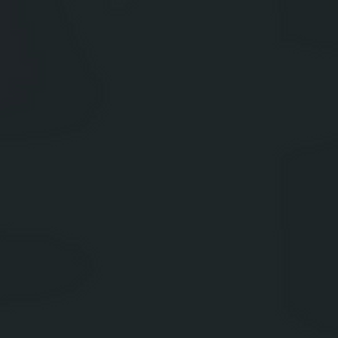
Label: other